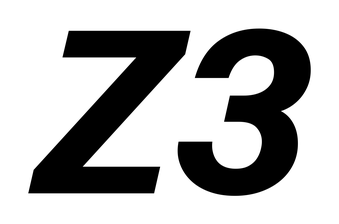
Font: InstrumentSans-Italic_Bold_Italic